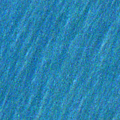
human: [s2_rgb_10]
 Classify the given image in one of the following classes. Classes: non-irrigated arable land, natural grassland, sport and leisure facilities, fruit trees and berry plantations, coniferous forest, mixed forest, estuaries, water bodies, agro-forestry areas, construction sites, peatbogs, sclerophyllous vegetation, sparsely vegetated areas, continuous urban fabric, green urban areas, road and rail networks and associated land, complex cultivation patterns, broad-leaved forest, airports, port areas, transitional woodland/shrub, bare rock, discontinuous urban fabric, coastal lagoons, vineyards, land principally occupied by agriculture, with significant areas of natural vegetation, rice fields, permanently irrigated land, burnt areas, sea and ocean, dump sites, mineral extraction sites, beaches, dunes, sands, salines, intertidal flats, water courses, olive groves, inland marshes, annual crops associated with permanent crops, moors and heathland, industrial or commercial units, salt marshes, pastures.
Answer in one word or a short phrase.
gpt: sea and ocean